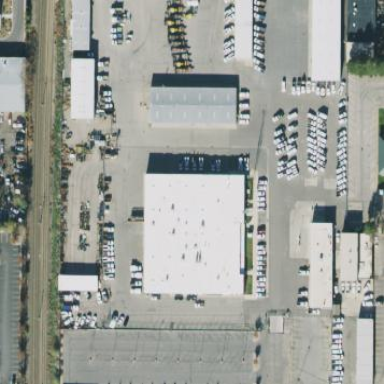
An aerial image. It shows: Commercial building.